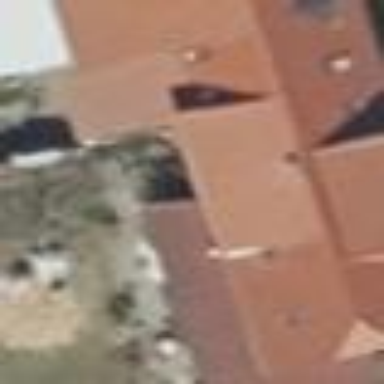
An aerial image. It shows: Residential building.